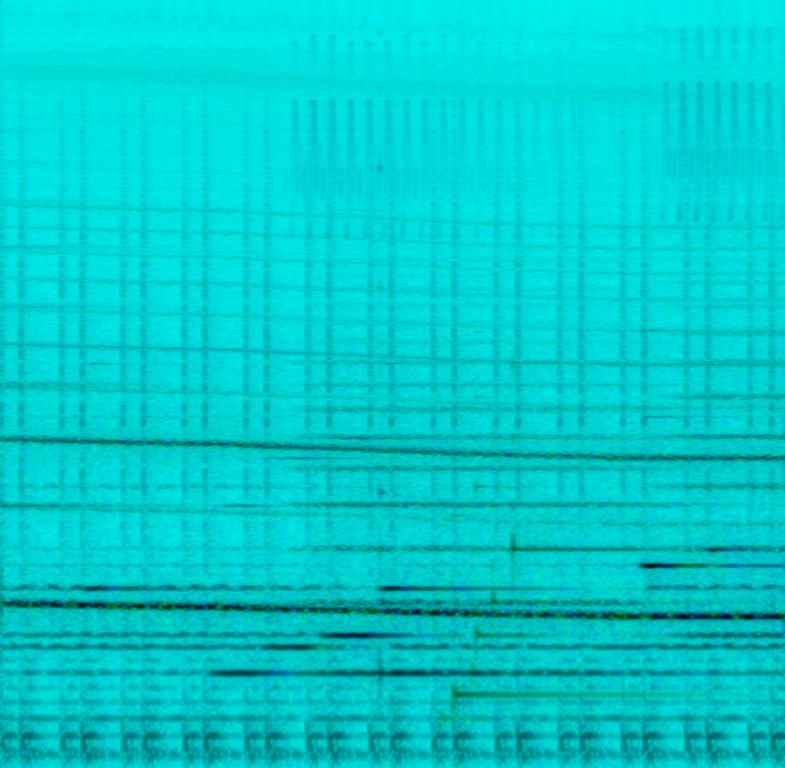
Music that promotes focus. The music is instrumental and the instruments are all electronic. Synthesized string harmonies, harp plucks and bell sounds blend over a driving bass. The music is tranquil, yet focused. Good for an IT training video.